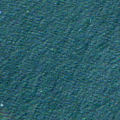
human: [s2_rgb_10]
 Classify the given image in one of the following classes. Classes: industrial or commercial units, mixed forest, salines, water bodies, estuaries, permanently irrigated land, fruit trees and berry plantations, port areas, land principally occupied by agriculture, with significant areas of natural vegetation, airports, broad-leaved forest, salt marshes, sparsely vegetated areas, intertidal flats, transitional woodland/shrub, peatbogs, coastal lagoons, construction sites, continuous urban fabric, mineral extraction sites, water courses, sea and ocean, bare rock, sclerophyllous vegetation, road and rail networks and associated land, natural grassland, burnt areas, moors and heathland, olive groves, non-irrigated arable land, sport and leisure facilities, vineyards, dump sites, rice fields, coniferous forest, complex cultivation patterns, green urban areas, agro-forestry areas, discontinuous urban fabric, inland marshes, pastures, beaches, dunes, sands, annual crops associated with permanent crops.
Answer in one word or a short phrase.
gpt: sea and ocean